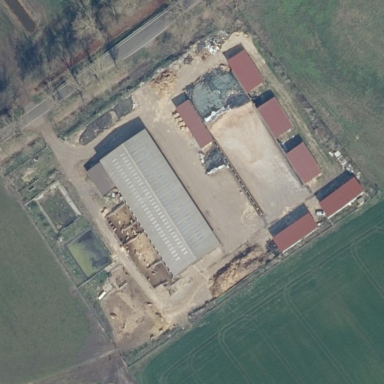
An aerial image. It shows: Farmyard area.